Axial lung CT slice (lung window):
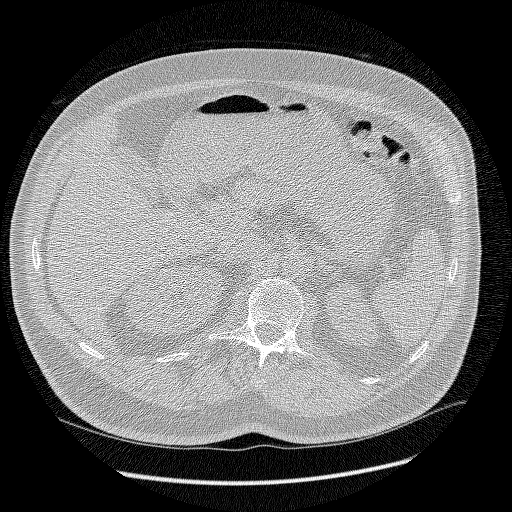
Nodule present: no